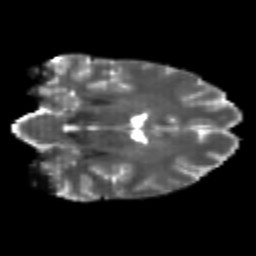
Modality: T2w
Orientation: coronal
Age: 22
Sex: female
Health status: healthy
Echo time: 0.074 s